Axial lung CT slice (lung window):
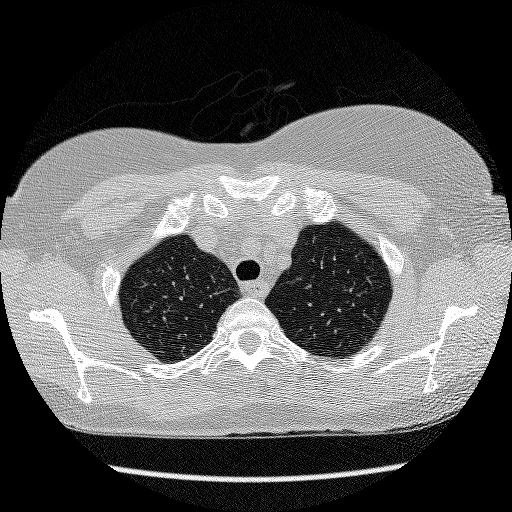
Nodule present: no